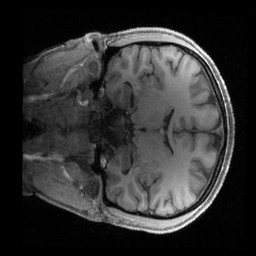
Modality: T1w
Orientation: coronal
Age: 27
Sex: female
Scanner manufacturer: siemens
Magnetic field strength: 3 T
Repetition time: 2.4 s
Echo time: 0.00241 s